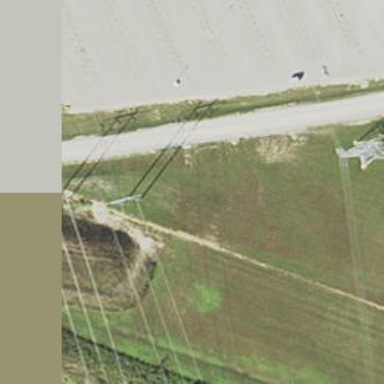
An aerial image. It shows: H-frame power tower design.